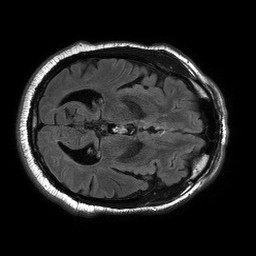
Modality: FLAIR
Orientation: axial
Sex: male
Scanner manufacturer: philips
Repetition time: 11 s
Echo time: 0.125 s